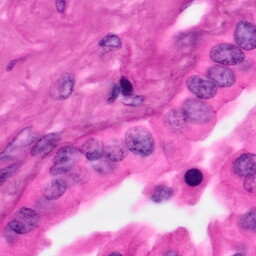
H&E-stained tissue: Pancreatic